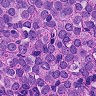
Metastatic tissue present: yes